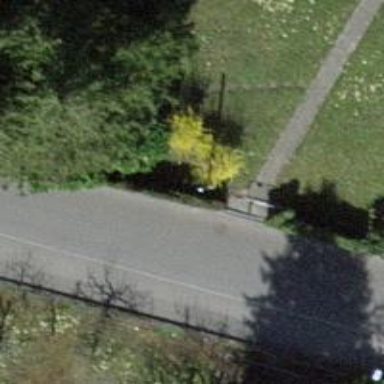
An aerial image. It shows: Gate.